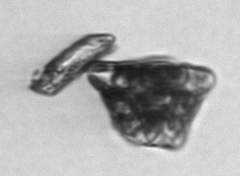
Label: Biddulphia